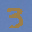
Label: 3